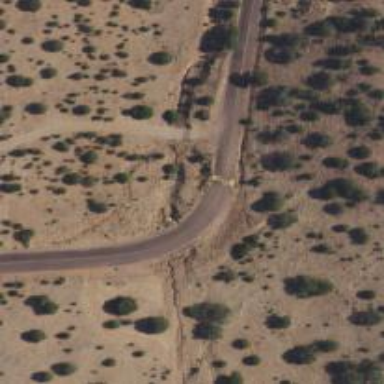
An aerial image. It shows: Unclassified road intersecting with man-made cutline.